Interaction volume radius: 5 \u00c5
Interaction volume height: 15 \u00c5
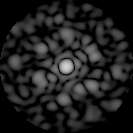
Disorder parameter: 0.6987